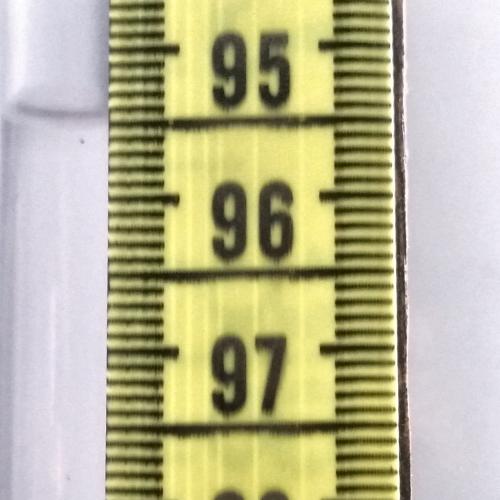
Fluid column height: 95.4 cm